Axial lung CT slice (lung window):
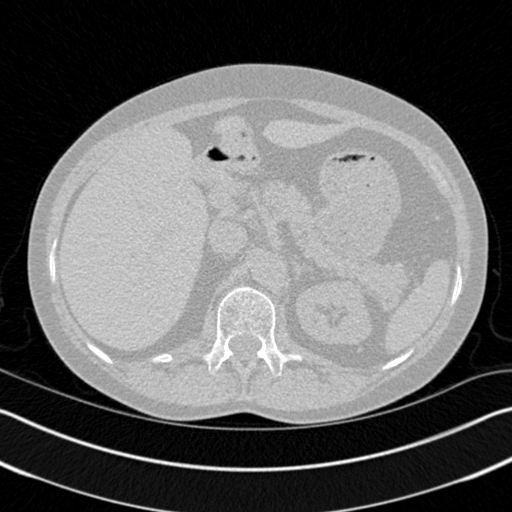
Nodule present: no